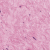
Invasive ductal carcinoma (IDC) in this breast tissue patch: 0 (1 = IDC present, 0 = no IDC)